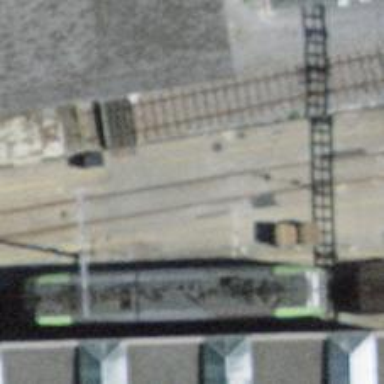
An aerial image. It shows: Railway yard with one track.